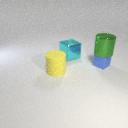
large green metal cylinder above small blue rubber cube